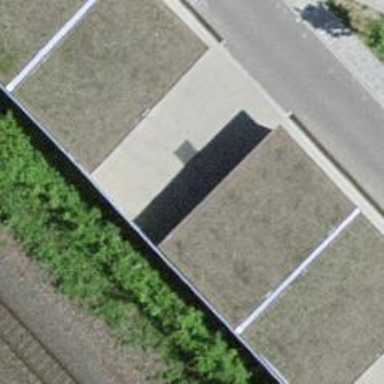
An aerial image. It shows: Carport structure.